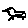
Label: bird